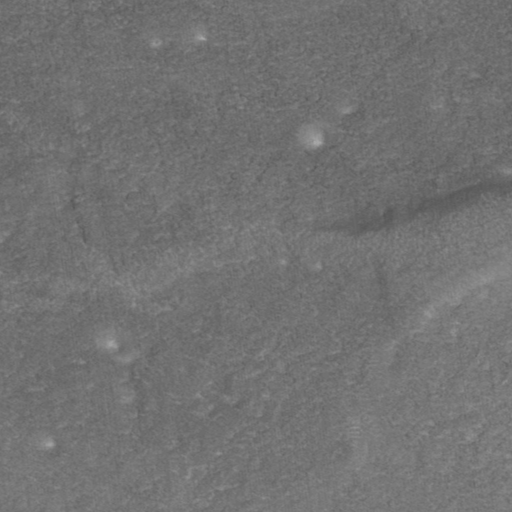
Classes present: Background